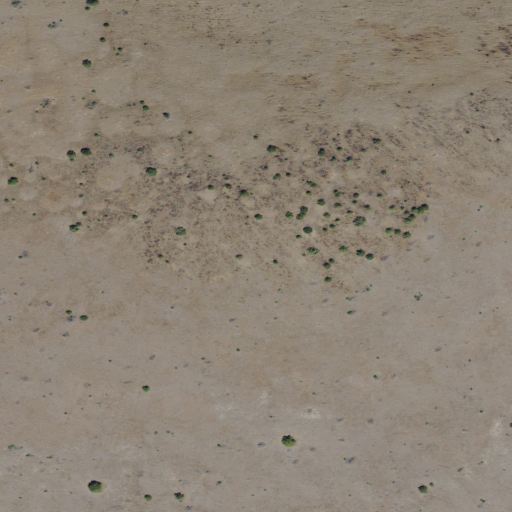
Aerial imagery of mountain in Oregon named Paulina Butte containing grassland and shrub